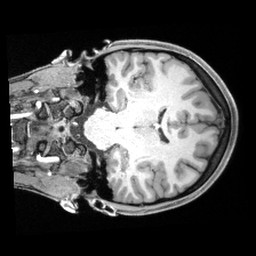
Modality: T1w
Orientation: coronal
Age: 20
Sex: female
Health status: healthy
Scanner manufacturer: siemens
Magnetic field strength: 3 T
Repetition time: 2.4 s
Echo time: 0.00194 s